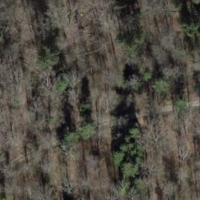
EUNIS habitat code: 41
Species observed at this site:
Fagus sylvatica